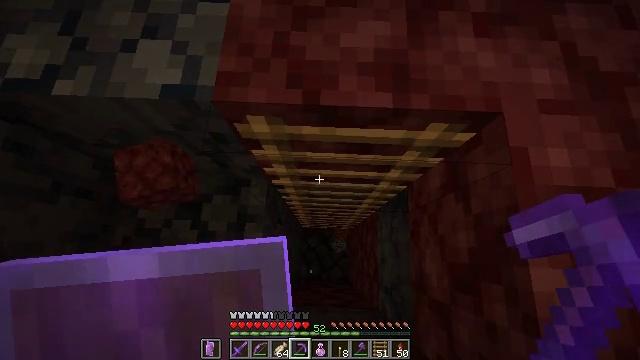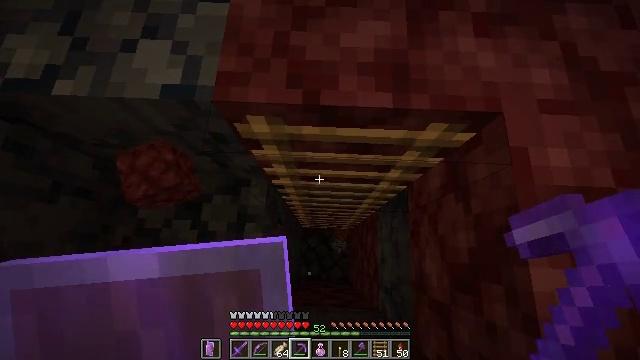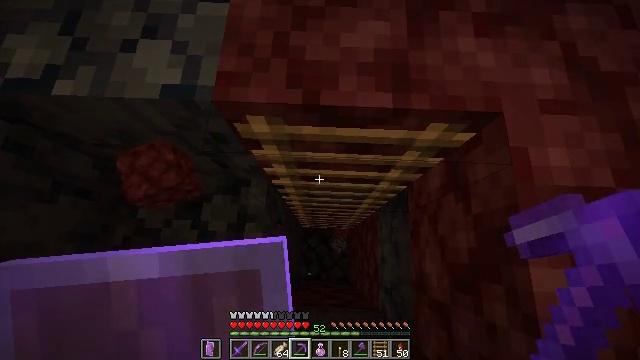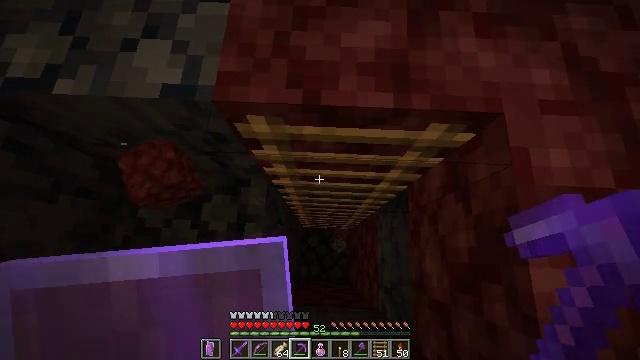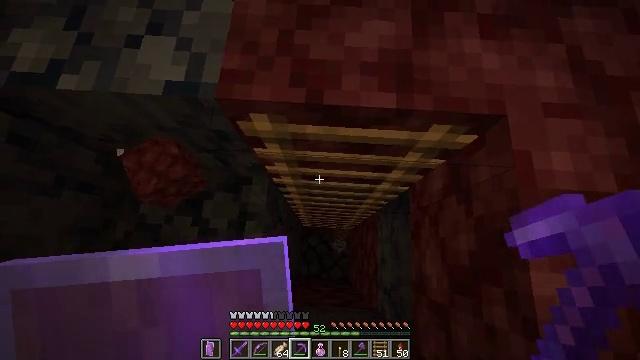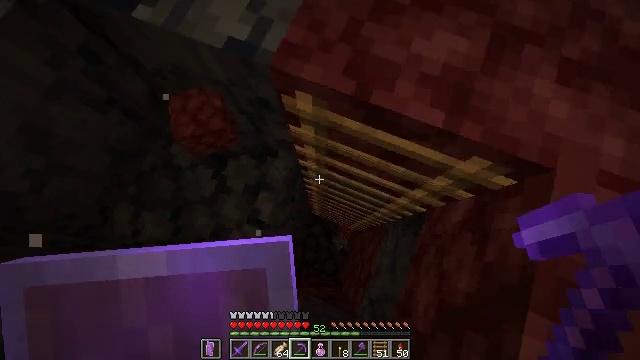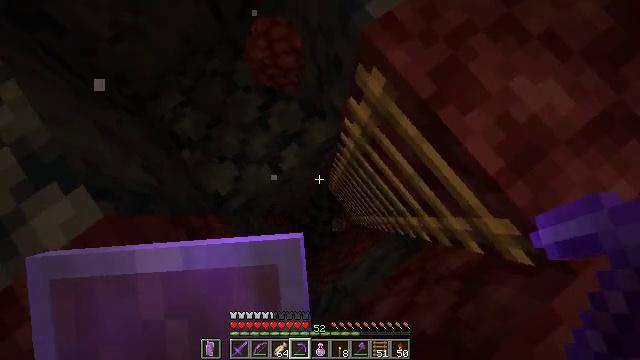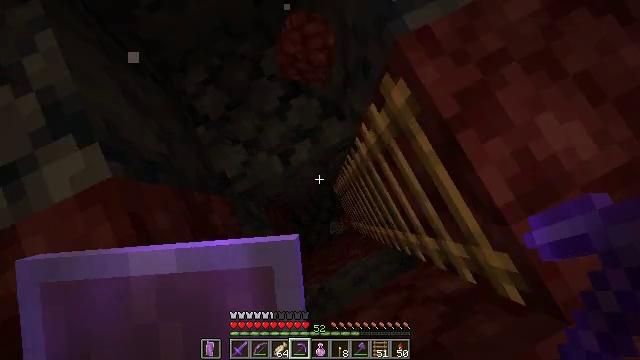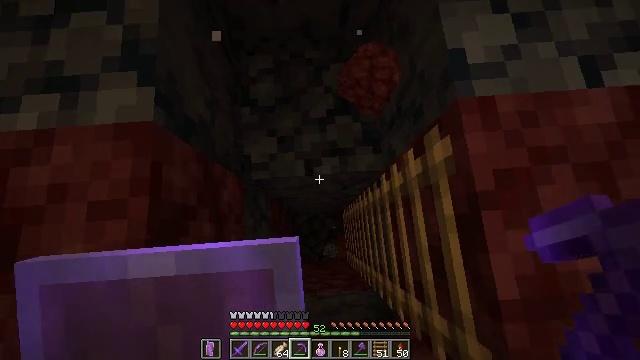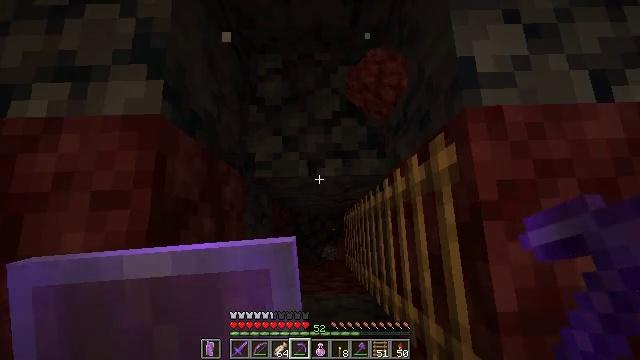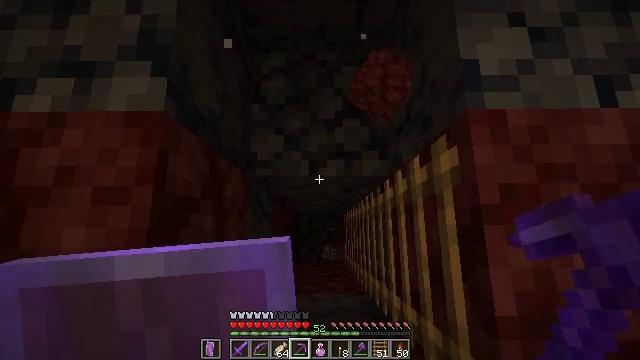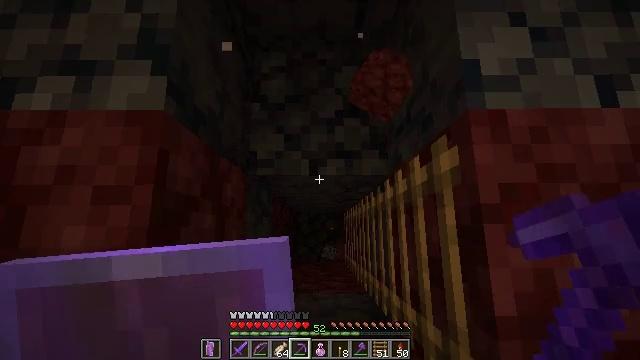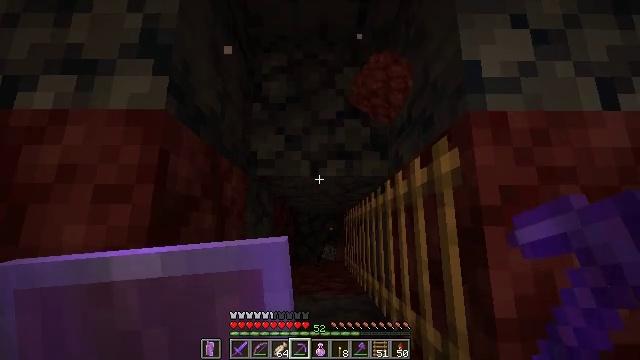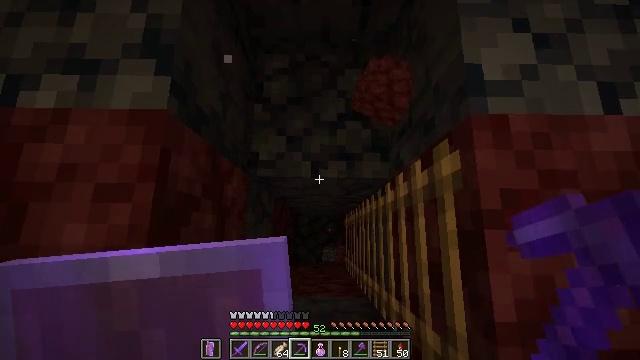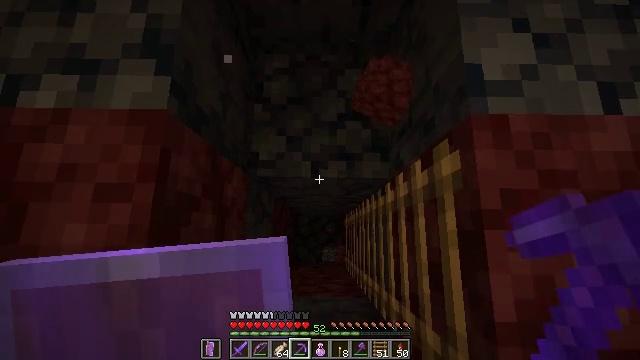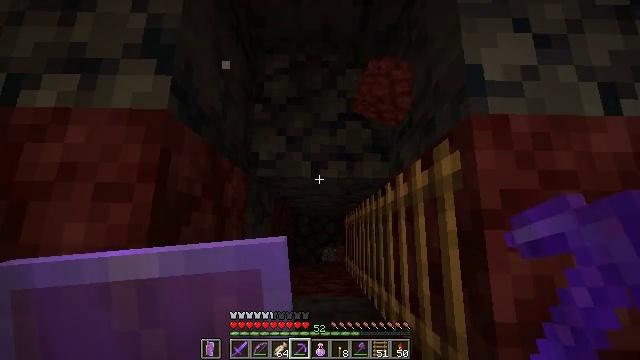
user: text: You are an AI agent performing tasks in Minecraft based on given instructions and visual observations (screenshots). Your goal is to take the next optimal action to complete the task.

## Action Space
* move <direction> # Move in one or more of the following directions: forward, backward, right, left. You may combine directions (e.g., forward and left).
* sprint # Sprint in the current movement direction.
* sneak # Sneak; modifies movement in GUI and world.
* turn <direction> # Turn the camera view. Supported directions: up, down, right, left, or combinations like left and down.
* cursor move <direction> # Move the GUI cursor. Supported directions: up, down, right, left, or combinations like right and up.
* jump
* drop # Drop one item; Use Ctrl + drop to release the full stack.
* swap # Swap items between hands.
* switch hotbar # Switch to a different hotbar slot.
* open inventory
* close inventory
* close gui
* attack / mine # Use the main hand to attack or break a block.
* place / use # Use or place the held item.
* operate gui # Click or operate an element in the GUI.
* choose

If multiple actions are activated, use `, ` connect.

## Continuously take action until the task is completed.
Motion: motion action
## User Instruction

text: Obtain basalt from the terrain.
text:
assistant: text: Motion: sneak
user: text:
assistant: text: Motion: sneak
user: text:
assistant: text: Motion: sneak
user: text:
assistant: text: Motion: sneak, turn left
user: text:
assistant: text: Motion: sneak, turn left and down
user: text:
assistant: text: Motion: sneak, turn left and down
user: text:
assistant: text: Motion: sneak, turn left
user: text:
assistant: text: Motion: sneak, turn left and up
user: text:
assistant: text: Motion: sneak, turn left
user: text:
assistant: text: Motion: sneak, turn left
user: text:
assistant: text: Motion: sneak
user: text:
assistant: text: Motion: sneak
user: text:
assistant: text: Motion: sneak
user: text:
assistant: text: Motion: sneak
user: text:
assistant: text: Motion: sneak
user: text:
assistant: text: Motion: sneak
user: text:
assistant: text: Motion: sneak, turn left and up
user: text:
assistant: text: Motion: sneak
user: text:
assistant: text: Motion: sneak, attack / mine
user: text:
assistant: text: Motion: sneak, attack / mine
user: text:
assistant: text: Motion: sneak, attack / mine
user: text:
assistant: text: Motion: sneak, attack / mine
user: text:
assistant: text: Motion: sneak, attack / mine
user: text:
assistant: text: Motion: sneak, attack / mine
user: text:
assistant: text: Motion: sneak, attack / mine
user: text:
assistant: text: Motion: sneak, attack / mine
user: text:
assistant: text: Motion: sneak, attack / mine
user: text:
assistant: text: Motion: sneak, attack / mine
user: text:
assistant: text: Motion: sneak, attack / mine
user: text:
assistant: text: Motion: sneak, attack / mine